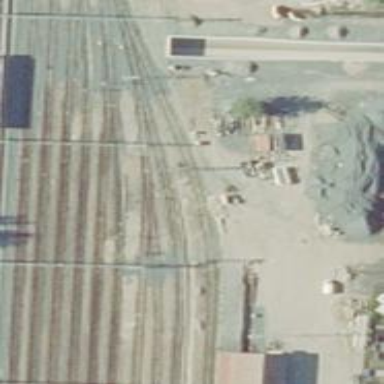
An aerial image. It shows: Wedge is used for the railway derail.